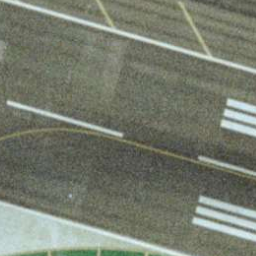
Label: runway